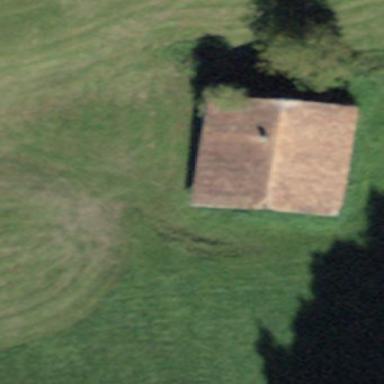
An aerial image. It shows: Cabin.